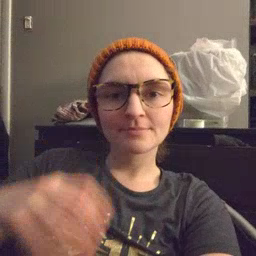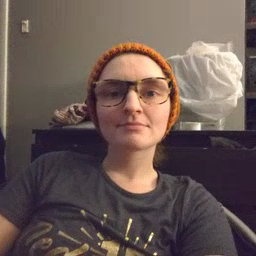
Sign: dryer